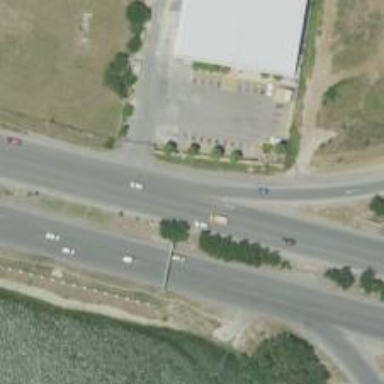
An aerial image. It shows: Trunk link highway.